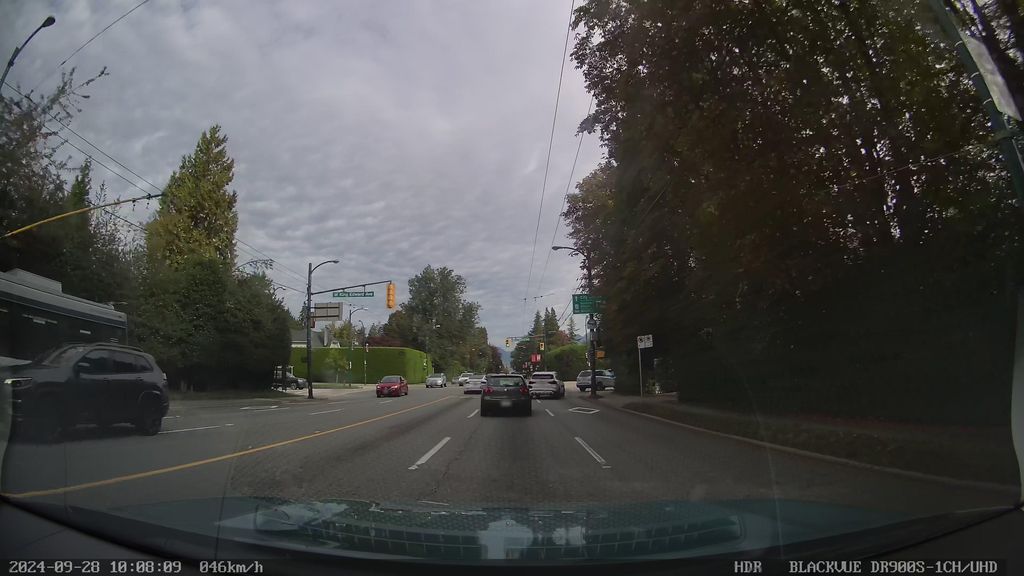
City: vancouver